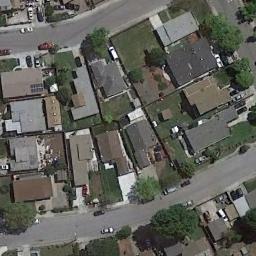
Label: dense_residential